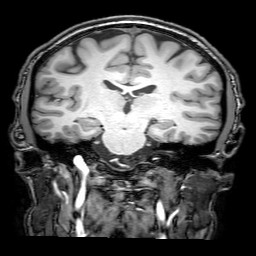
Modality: T1w
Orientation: sagittal
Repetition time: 0.00828 s
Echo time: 0.00388 s